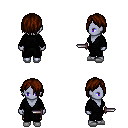
a pixel art fantasy rpg character, female body template, dark elf, purple skin, gray robe, gold greaves, brown bangs hairstyle, white slippers, dagger, four views (front, back, left, right), 2x2 character sprite sheet, small pixel art, hard edges, no anti-aliasing